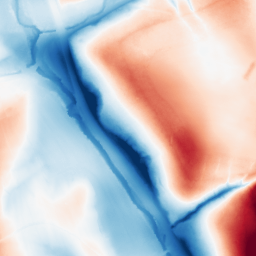
Category: classical
Decomposition family: gaussian_anisotropic
Decomposition parameters: sigma_x: 50
sigma_y: 2
Upsampling method: cubic_catmull_rom
Upsampling parameters: scale: 4
Upsampling scale: 4